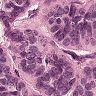
Metastatic tissue present: yes